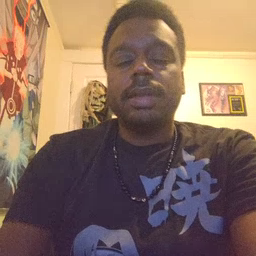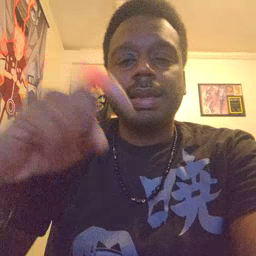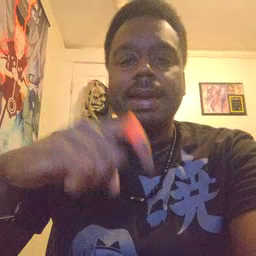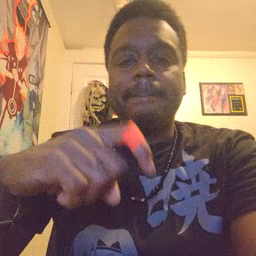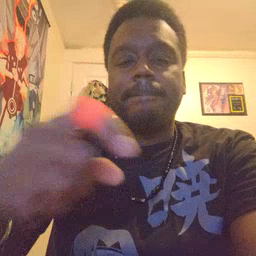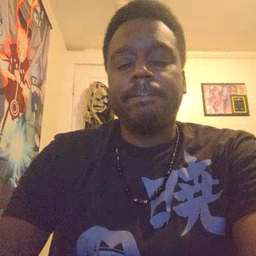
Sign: time